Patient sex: F
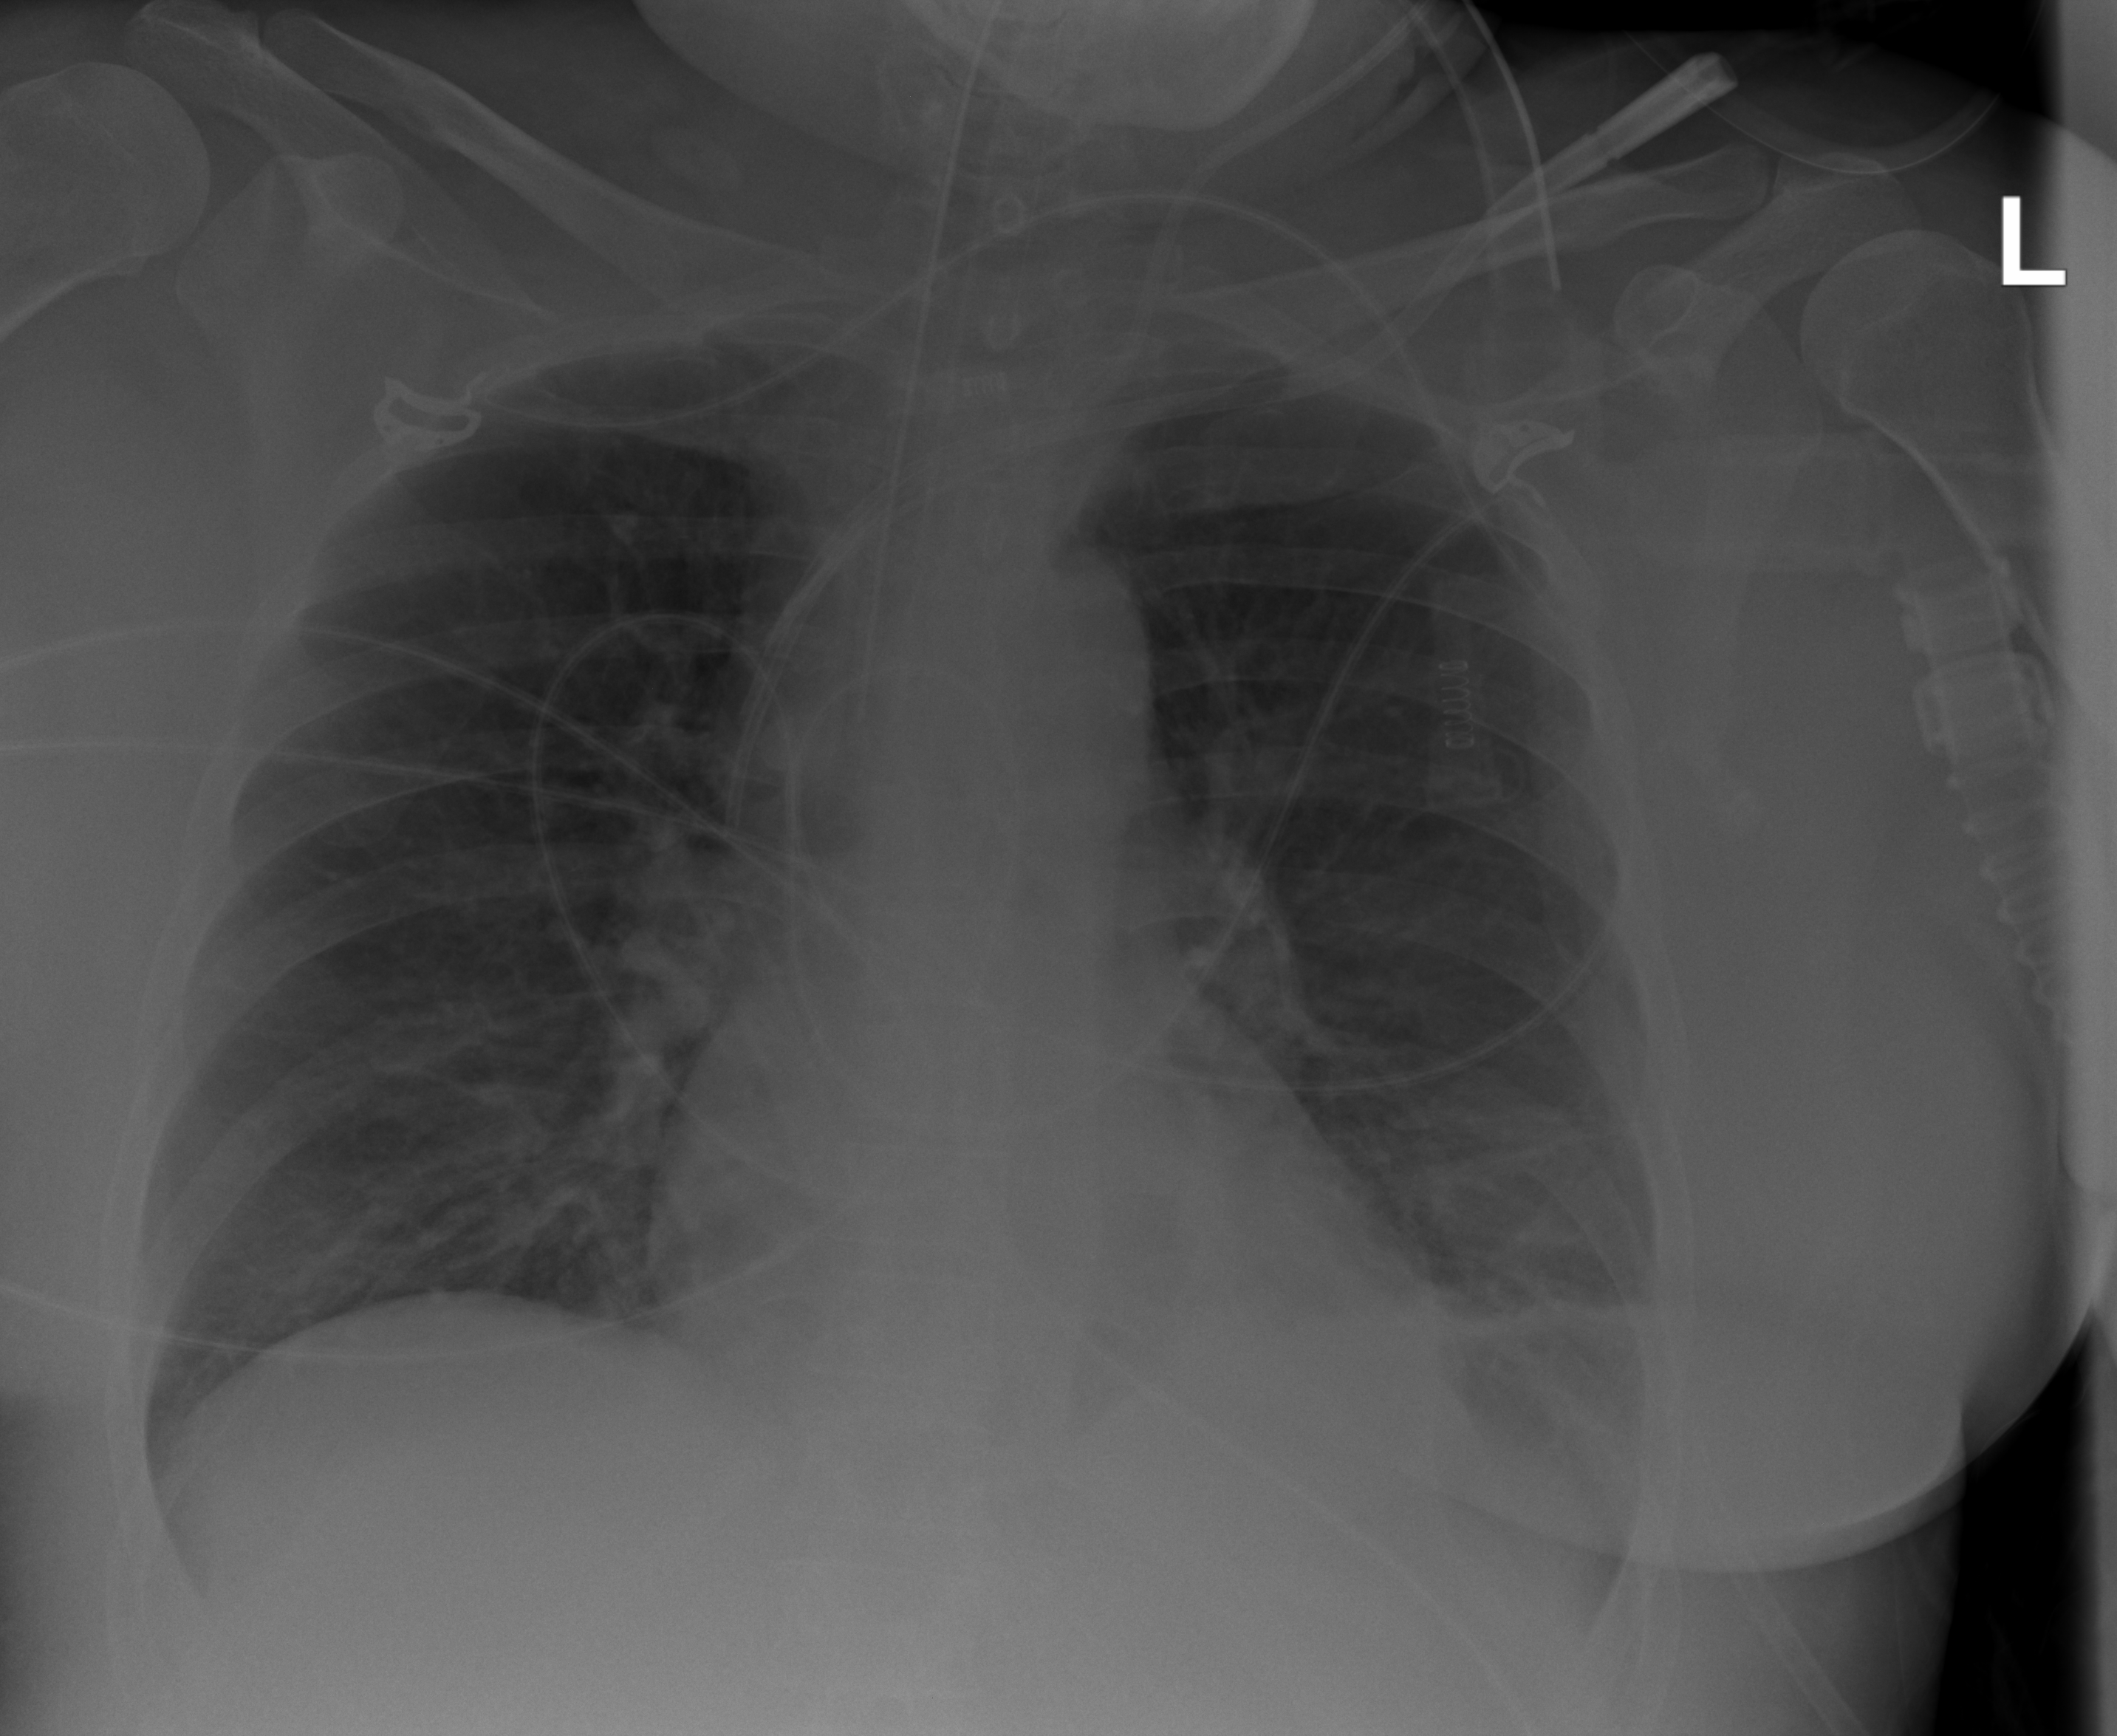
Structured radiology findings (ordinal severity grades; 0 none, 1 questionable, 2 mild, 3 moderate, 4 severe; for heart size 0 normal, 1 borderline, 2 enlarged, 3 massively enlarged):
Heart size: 0
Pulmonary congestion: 0
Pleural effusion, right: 0
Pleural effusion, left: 2
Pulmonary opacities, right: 1
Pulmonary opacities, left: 0
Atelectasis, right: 2
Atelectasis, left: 2